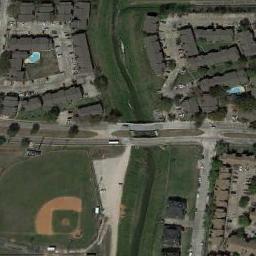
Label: baseball_diamond